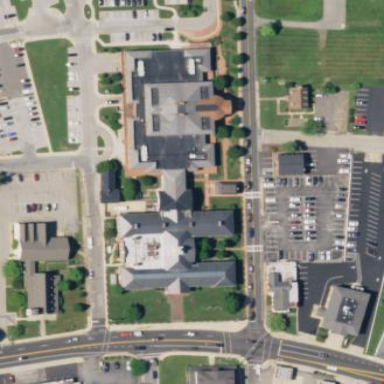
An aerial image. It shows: Courthouse building.